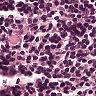
Metastatic tissue present: no